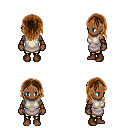
a pixel art fantasy rpg character, female body template, human, dark skin, white tunic, gold greaves, brown long hairstyle, leather bracers, brown shoes, four views (front, back, left, right), 2x2 character sprite sheet, small pixel art, hard edges, no anti-aliasing